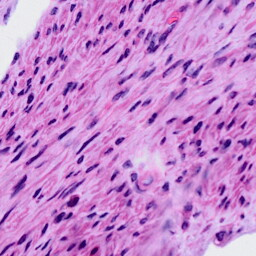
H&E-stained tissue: Cervix